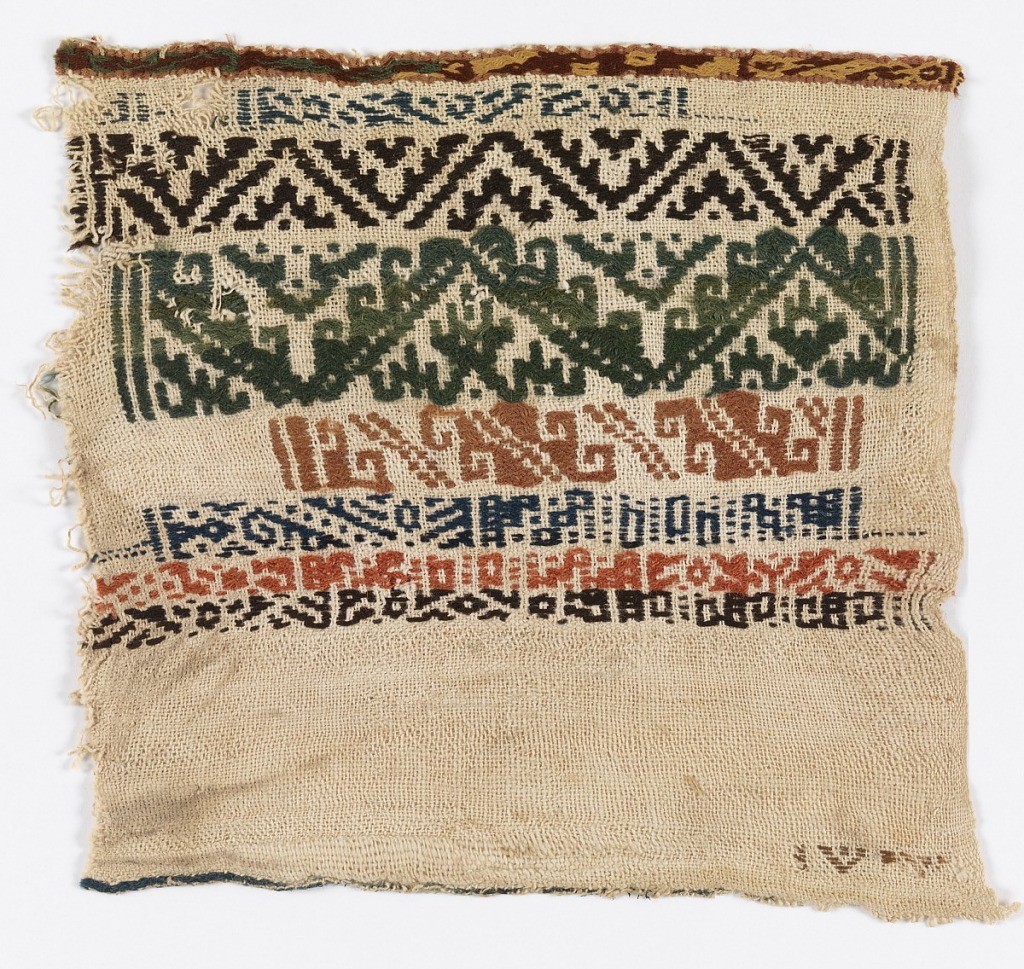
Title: Sampler
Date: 11th–15th century
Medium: cotton, wool Technique: plain weave with discontinuous supplementary weft (brocade)
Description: Bands of geometric pattern in brown, green and orange on a natural ground.